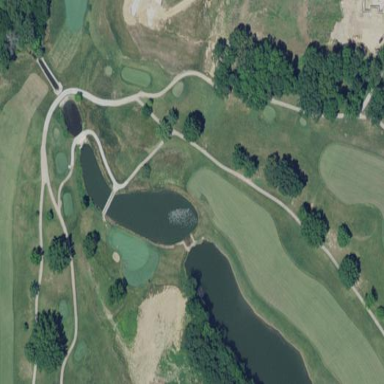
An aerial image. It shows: Scenic view of water hazard on golf course. The natural water feature adds beauty to the landscape.